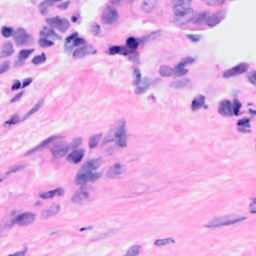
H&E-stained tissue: Breast